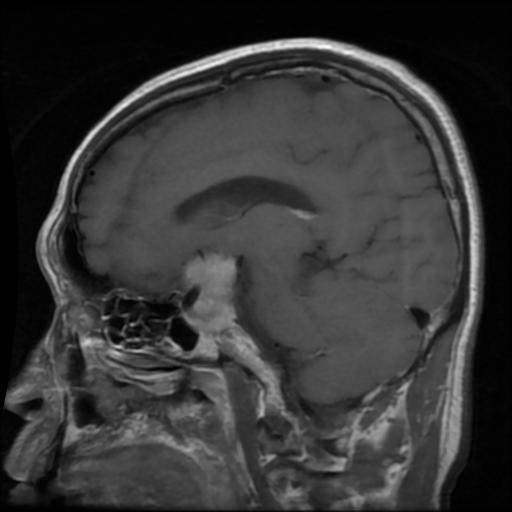
Label: pituitary